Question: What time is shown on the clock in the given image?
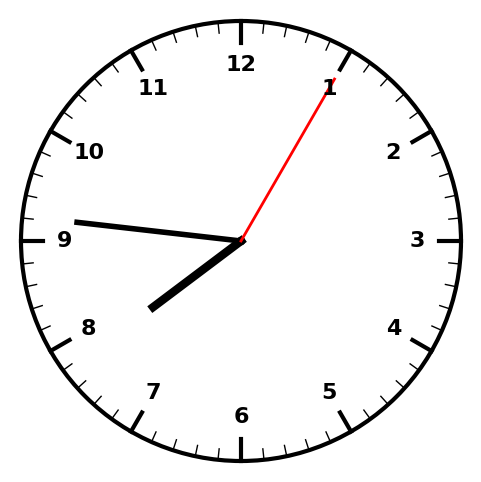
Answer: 07:46:05